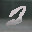
Label: 2